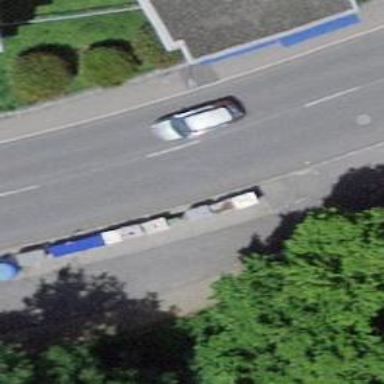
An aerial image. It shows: Recycling container for recycling.